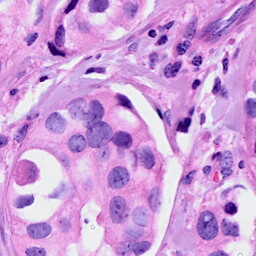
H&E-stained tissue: Breast